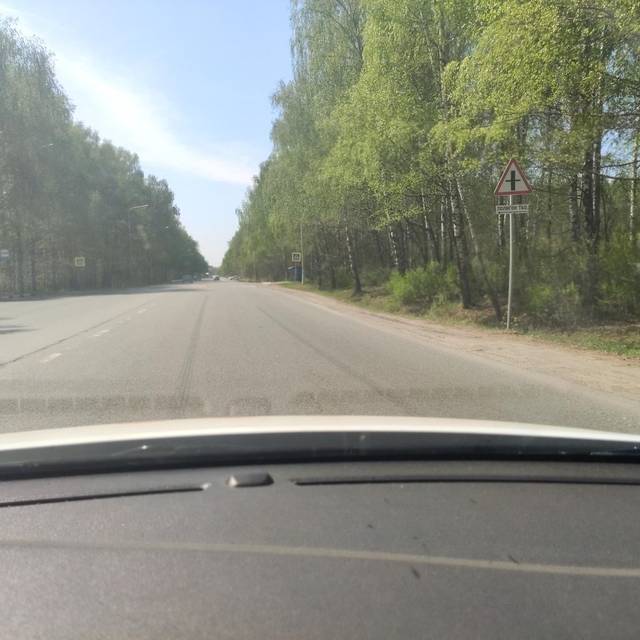
Region: Russia
Coordinates: 55.866, 48.604